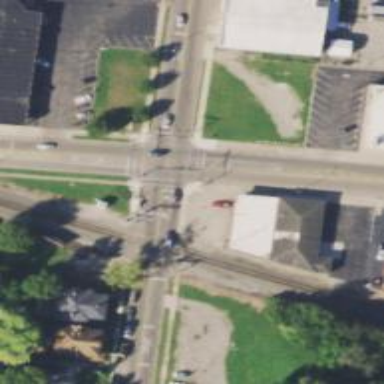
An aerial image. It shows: Uncontrolled road crossing with lines marking the way.